Field crop: maize
Growth stage: 1
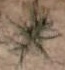
Species: salsola